Question: What is the measurement shown in the image?
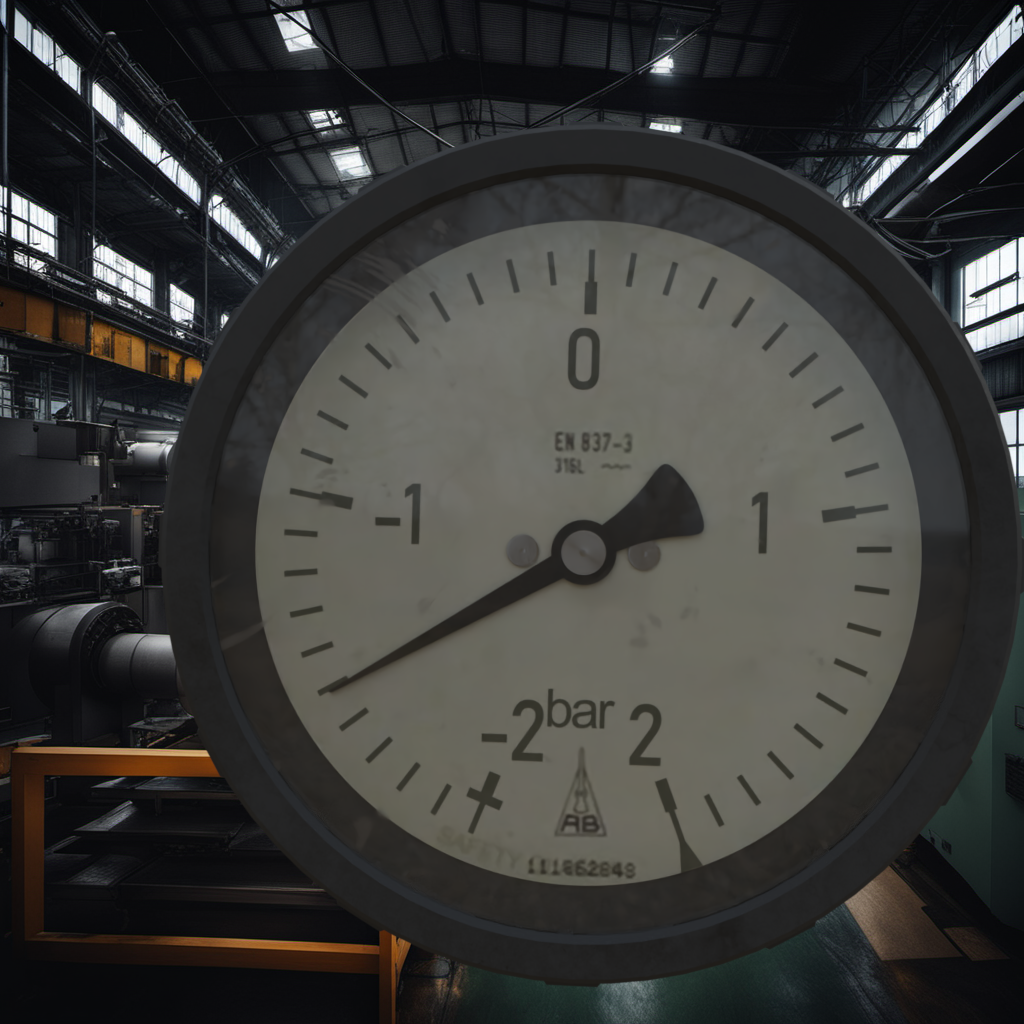
Answer: The result is -1.59
Question: What is the range of the measurement shown in the image?
Answer: The range is from -2 to 2
Question: What is the minimum and maximum value of the measurement shown in the image?
Answer: The minimum value is -2 and the maximum value is 2